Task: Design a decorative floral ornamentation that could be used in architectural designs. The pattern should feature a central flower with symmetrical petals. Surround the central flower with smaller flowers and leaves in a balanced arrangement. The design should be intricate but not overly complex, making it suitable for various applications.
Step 1313:
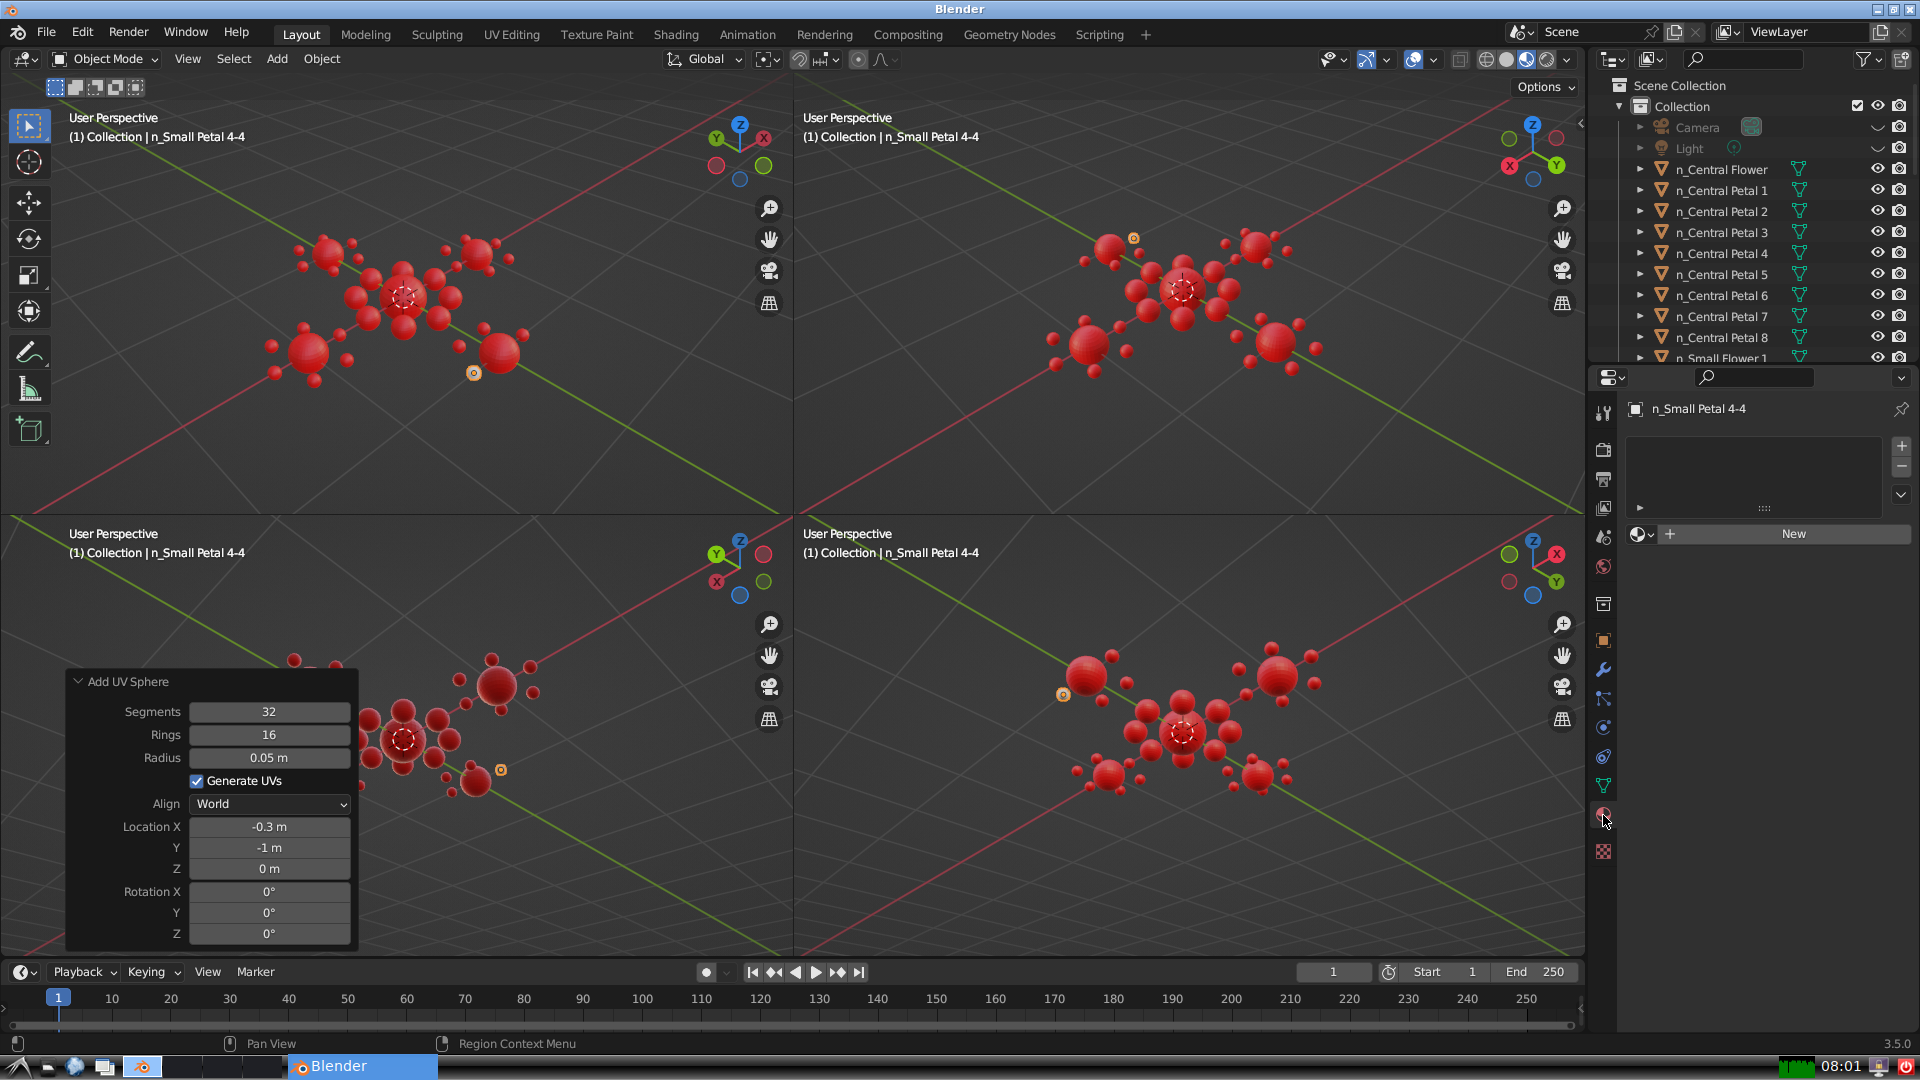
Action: {"mouse_move": [1636, 534]}